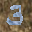
Label: 3